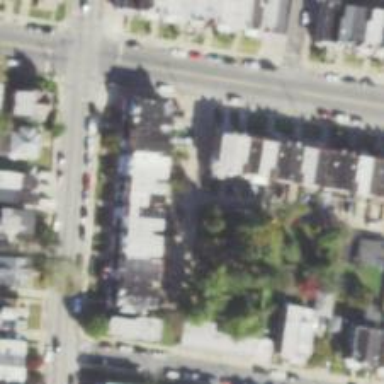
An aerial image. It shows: Alley classified as service road.